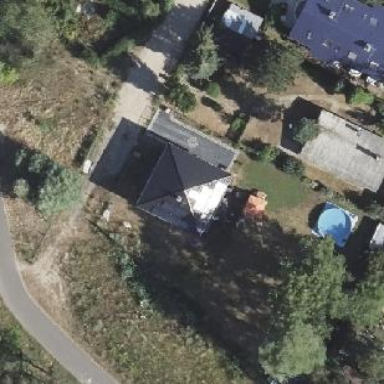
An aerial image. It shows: Residential building with pyramidal roof shape.